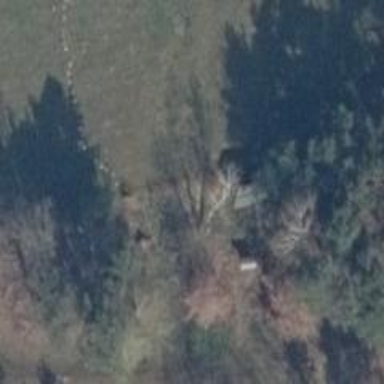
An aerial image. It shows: Shelter serving as viewpoint and bird hide area.